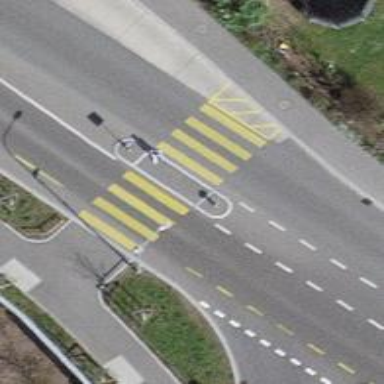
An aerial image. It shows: Uncontrolled zebra crossing with marked island on the road.